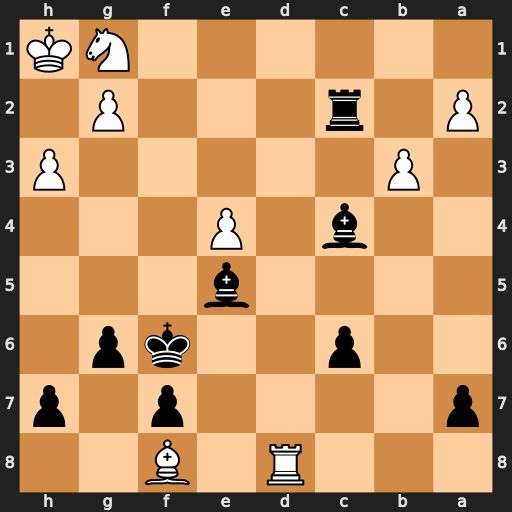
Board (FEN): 3R1B2/p4p1p/2p2kp1/4b3/2b1P3/1P5P/P1r3P1/6NK
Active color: b
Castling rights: -
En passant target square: -
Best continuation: Bf1 Rd6+ Bxd6